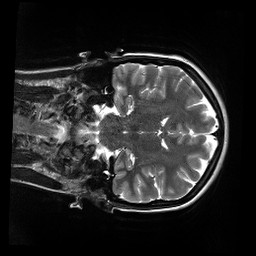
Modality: T2w
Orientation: coronal
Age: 20
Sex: female